Interaction volume radius: 5 \u00c5
Interaction volume height: 15 \u00c5
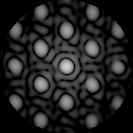
Disorder parameter: 0.1934